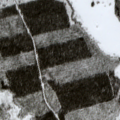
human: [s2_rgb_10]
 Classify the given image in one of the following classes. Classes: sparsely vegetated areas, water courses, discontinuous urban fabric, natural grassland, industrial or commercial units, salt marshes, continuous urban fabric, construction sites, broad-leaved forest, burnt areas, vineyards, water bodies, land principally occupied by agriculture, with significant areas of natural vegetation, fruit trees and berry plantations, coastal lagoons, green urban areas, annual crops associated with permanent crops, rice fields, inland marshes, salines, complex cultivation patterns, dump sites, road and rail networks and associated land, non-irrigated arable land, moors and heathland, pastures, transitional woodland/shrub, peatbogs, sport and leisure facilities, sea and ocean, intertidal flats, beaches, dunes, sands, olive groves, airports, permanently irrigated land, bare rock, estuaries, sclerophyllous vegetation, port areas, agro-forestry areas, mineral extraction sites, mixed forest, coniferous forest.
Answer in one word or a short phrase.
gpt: coniferous forest, transitional woodland/shrub, peatbogs